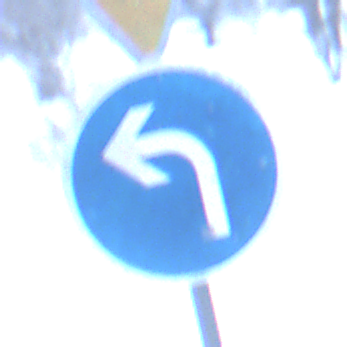
Verkehrszeichen: VorgeschriebeneFahrtrichtungLinks
Zusatzzeichen oben: VorfahrtGewaehren
Umgebung: Outdoor, Nature
Tageszeit: Midday
Wetter: Overcast
Licht: Natural
Jahreszeit: Winter
Kontrast: LowContrast